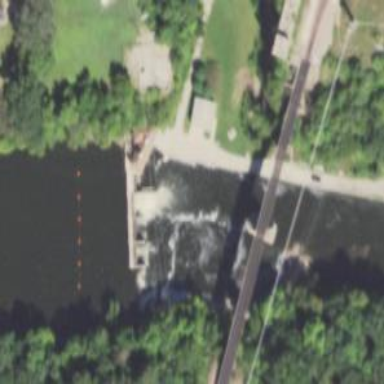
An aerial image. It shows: Dam along waterway.